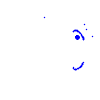
Particle: electron